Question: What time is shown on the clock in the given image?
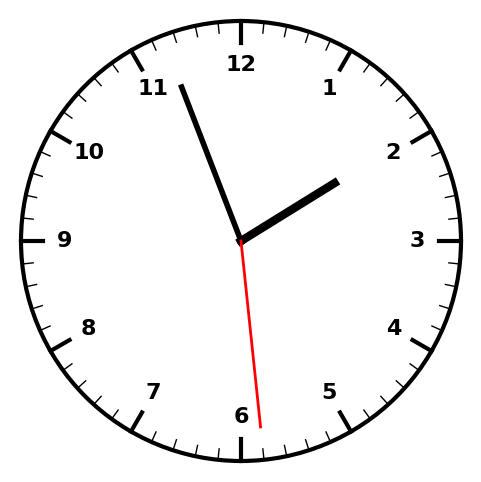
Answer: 01:56:29